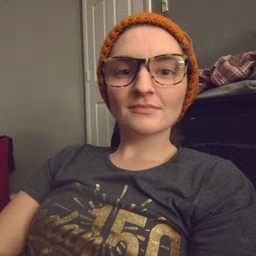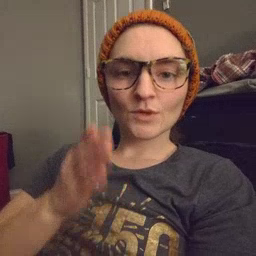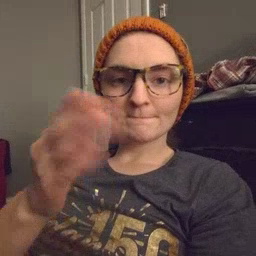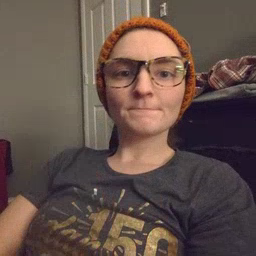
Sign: boat